Question: I have a custom UISegmentedControl Object, it shows like
'''
#import "redSegmentedControl.h"
@implementation redSegmentedControl
- (id)initWithFrame:(CGRect)frame
{
self = [super initWithFrame:frame];
if (self) {
// Initialization code
[self setBackgroundImage:[UIImage imageNamed:@"nev.png"] forState:UIControlStateNormal barMetrics:UIBarMetricsDefault];
[self setBackgroundImage:[[UIImage imageNamed:@"nev_hover.png"] resizableImageWithCapInsets:UIEdgeInsetsMake(0, 0, 0, 0)] forState:UIControlStateSelected barMetrics:UIBarMetricsDefault];
[self setDividerImage:[UIImage imageNamed:@"nev_sep.png"] forLeftSegmentState:UIControlStateNormal rightSegmentState:UIControlStateNormal barMetrics:UIBarMetricsDefault];
[self setDividerImage:[UIImage imageNamed:@"nev_sep.png"] forLeftSegmentState:UIControlStateNormal rightSegmentState:UIControlStateNormal barMetrics:UIBarMetricsDefault];
[self setDividerImage:[UIImage imageNamed:@"nev_sep.png"] forLeftSegmentState:UIControlStateNormal rightSegmentState:UIControlStateSelected barMetrics:UIBarMetricsDefault];
self.backgroundColor = [UIColor colorWithPatternImage:[UIImage imageNamed:@"nev_hover.png"]];
NSDictionary *attributes = [NSDictionary dictionaryWithObjectsAndKeys:[UIFont fontWithName:@"LatinBold13" size:bool_isEnglish?15.0f:10.0f], UITextAttributeFont, [UIColor whiteColor], UITextAttributeTextColor, [UIColor blackColor], UITextAttributeTextShadowColor, nil];
[self setTitleTextAttributes:attributes forState:UIControlStateNormal];
[self setTitleTextAttributes:attributes forState:UIControlStateSelected];
}
return self;
}
@end
'''
After initialization, If I set ENGLISH text, it shows fine. As I put Arabic text, it breaks in to character wise.
'''
[topMenu setTitle:@"Featured" forSegmentAtIndex:0];
[topMenu setTitle:@"mtmyz" forSegmentAtIndex:0];
'''
Here ENGLISH TEXT shows perfect,but Arabic TEXT breaks character by character and shows like below image

I read Apple documentation, but nothing is there regarding String and its language.
I removed extra formatting, but no use.
I notice that
'''
NSString * string = @"lHamdu lilaWhi rabiW l`alamiyna"; //Any Arabic line
NSLog(@"%@",string);
'''
it looks fine in LOG, but as I put it on segment control, it breaks it into characters and display.
I also tried Encoding, but no use.
What expected cause can be, any help!!!!
Thanks
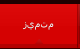
Answer: '''
NSDictionary *attributes = [NSDictionary dictionaryWithObjectsAndKeys:[UIFont fontWithName:@"Arial" size:bool_isEnglish?15.0f:12.0f], UITextAttributeFont, [UIColor whiteColor], UITextAttributeTextColor, [UIColor blackColor], UITextAttributeTextShadowColor, nil];
'''
Only the was creating issue. I changed it from "LatinBold13" to "Arial". Its working fine Now.
Thanks